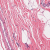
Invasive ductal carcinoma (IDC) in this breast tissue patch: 0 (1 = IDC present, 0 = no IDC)